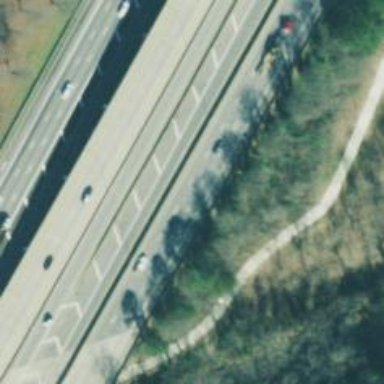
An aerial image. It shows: Motorway.